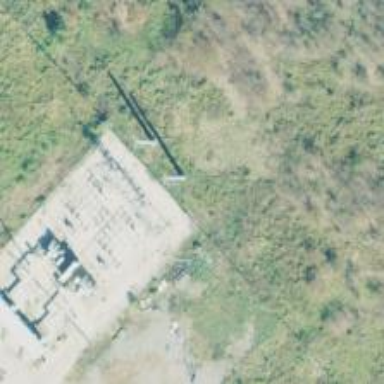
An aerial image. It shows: Industrial power substation enclosed by fence.